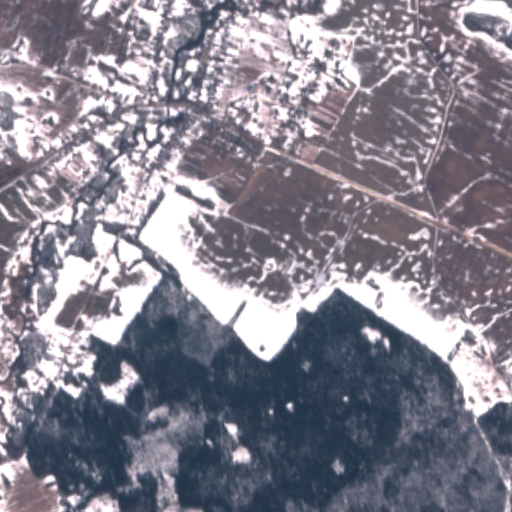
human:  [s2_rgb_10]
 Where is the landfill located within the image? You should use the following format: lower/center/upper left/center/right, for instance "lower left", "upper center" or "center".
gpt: The landfill is located in the upper left of the image.
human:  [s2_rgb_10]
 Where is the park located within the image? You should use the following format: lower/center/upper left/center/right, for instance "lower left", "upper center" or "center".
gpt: The park is located in the upper left of the image.
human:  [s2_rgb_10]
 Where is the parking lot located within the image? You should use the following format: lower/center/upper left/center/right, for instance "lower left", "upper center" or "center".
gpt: The parking lot is located in the lower left of the image.
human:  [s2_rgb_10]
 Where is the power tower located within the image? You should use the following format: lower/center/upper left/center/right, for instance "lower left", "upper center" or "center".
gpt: The power tower is located in the left of the image.
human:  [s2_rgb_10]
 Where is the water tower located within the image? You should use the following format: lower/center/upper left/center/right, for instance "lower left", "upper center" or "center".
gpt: The water tower is located in the upper center of the image.
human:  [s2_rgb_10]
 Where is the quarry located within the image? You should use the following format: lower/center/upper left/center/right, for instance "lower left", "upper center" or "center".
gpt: There is no quarry in the image.